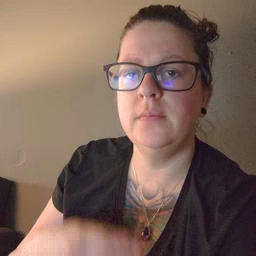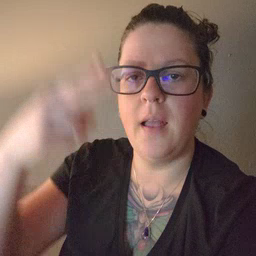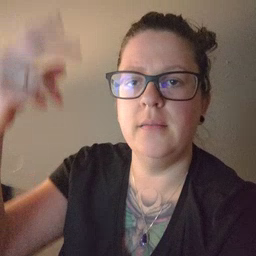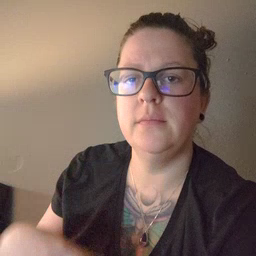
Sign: high